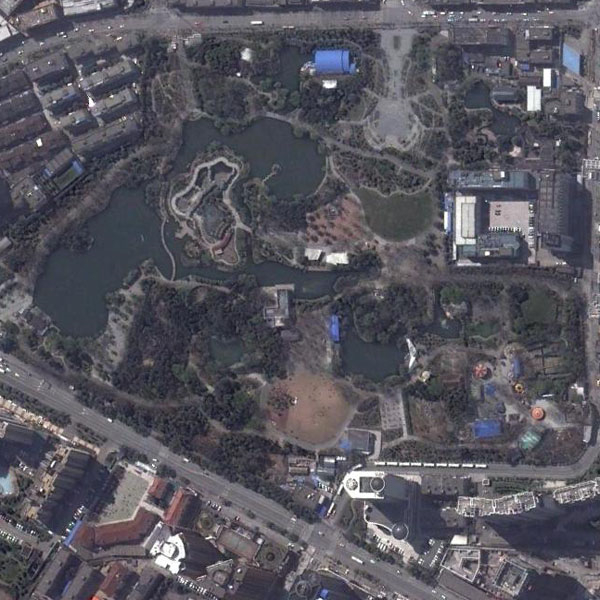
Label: Park